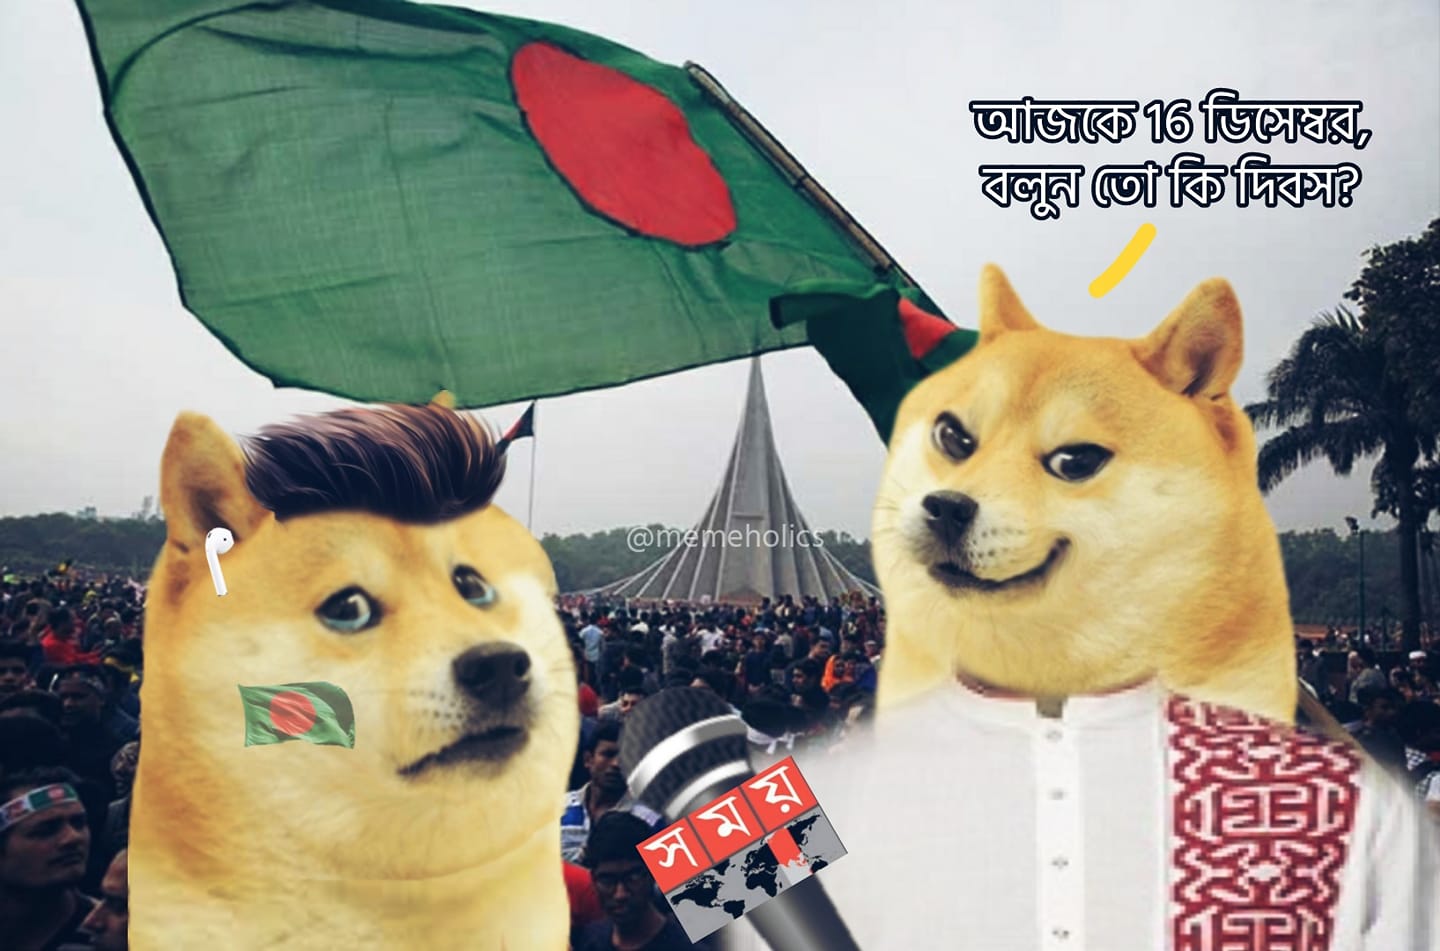
Caption: আজকে ১৬ ডিসেম্বর , বলুন তো কি দিবস ?
Label: non-hate